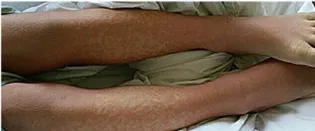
Visual examination performed at the time of admission to our hospital. Erythema and edema of the extremities.
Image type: medical_photograph (skin_photograph)